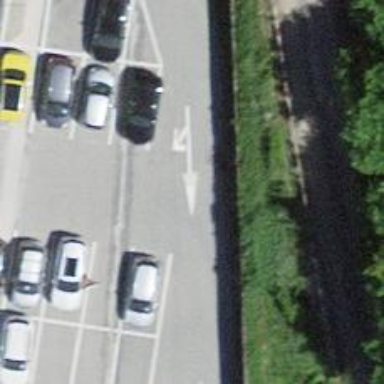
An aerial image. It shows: Parking aisle designated as service road.